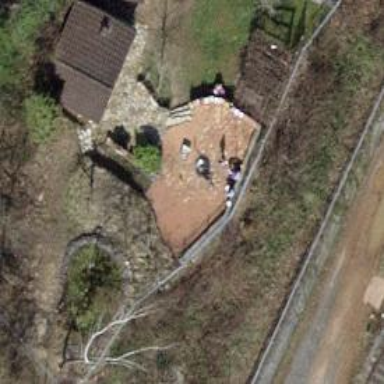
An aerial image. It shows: Barbecue facility.